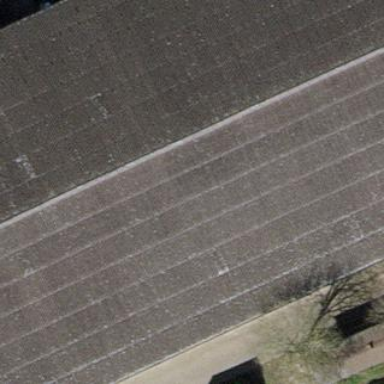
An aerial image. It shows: Warehouse building with gabled roof.